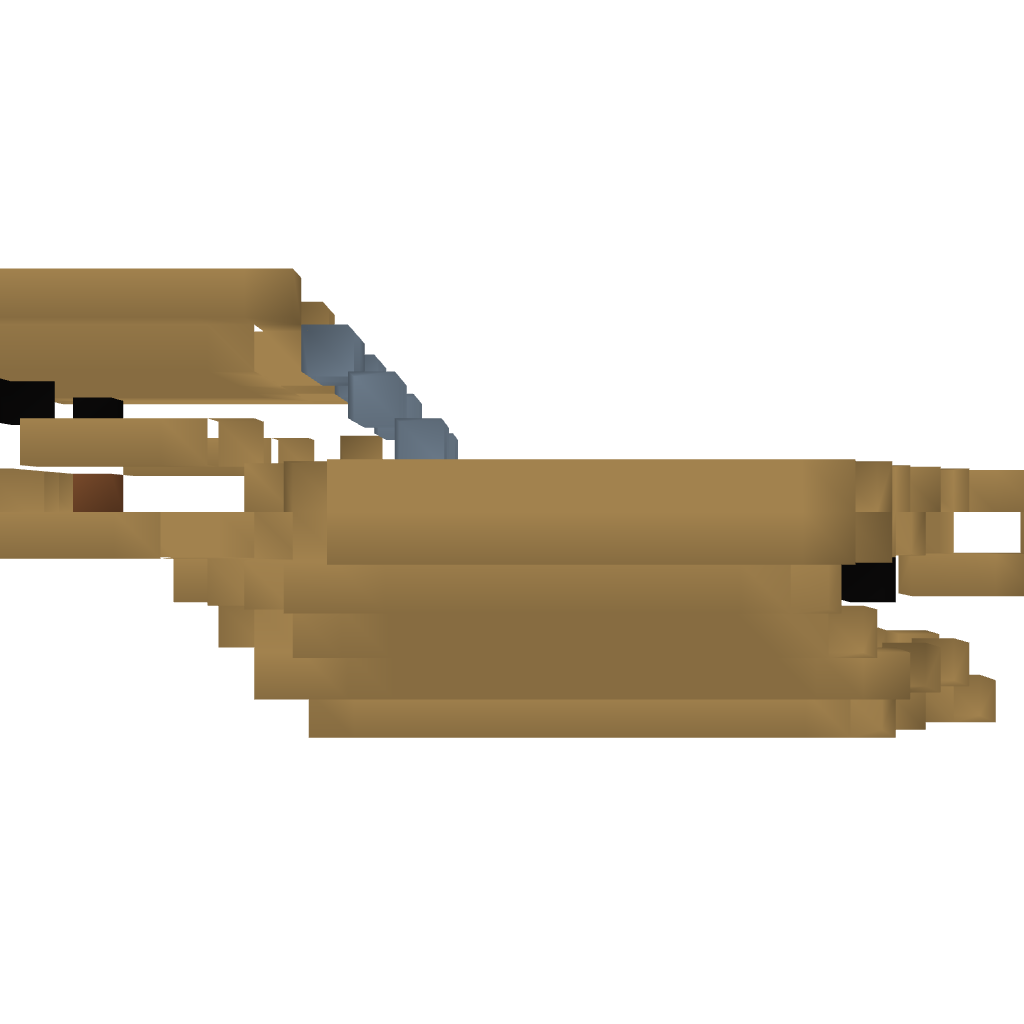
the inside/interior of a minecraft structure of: Pirate Boat